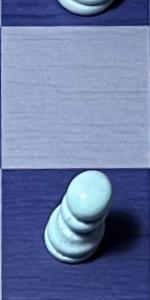
Label: Pawn_White